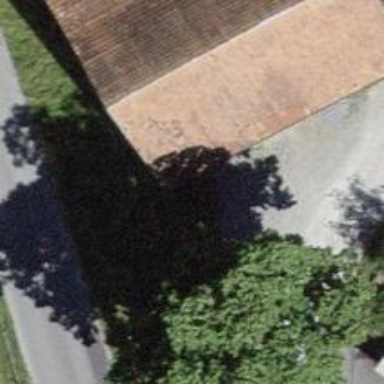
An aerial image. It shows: Brown bench.